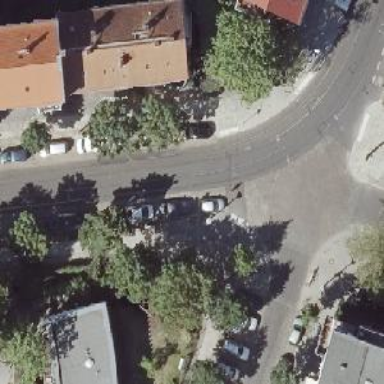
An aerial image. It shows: Unmarked road crossing with left kerb extension.